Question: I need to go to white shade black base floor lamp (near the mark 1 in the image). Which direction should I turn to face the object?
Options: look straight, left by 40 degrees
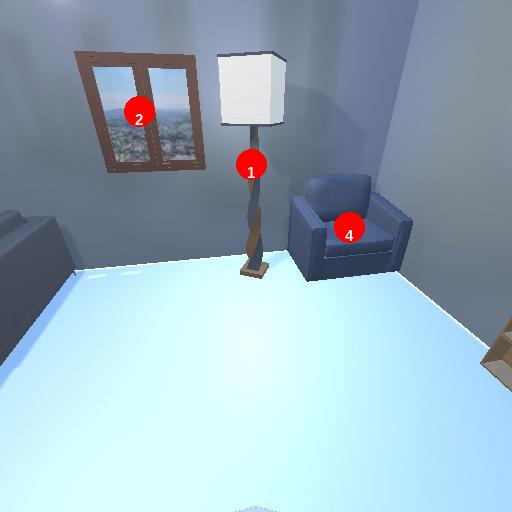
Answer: look straight